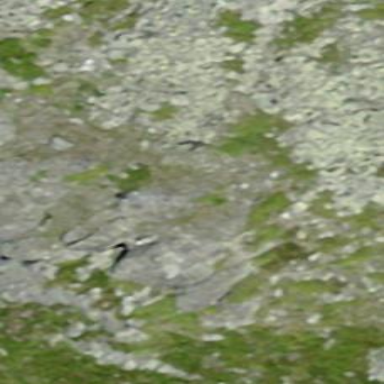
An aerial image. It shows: Landscape of bare rock.